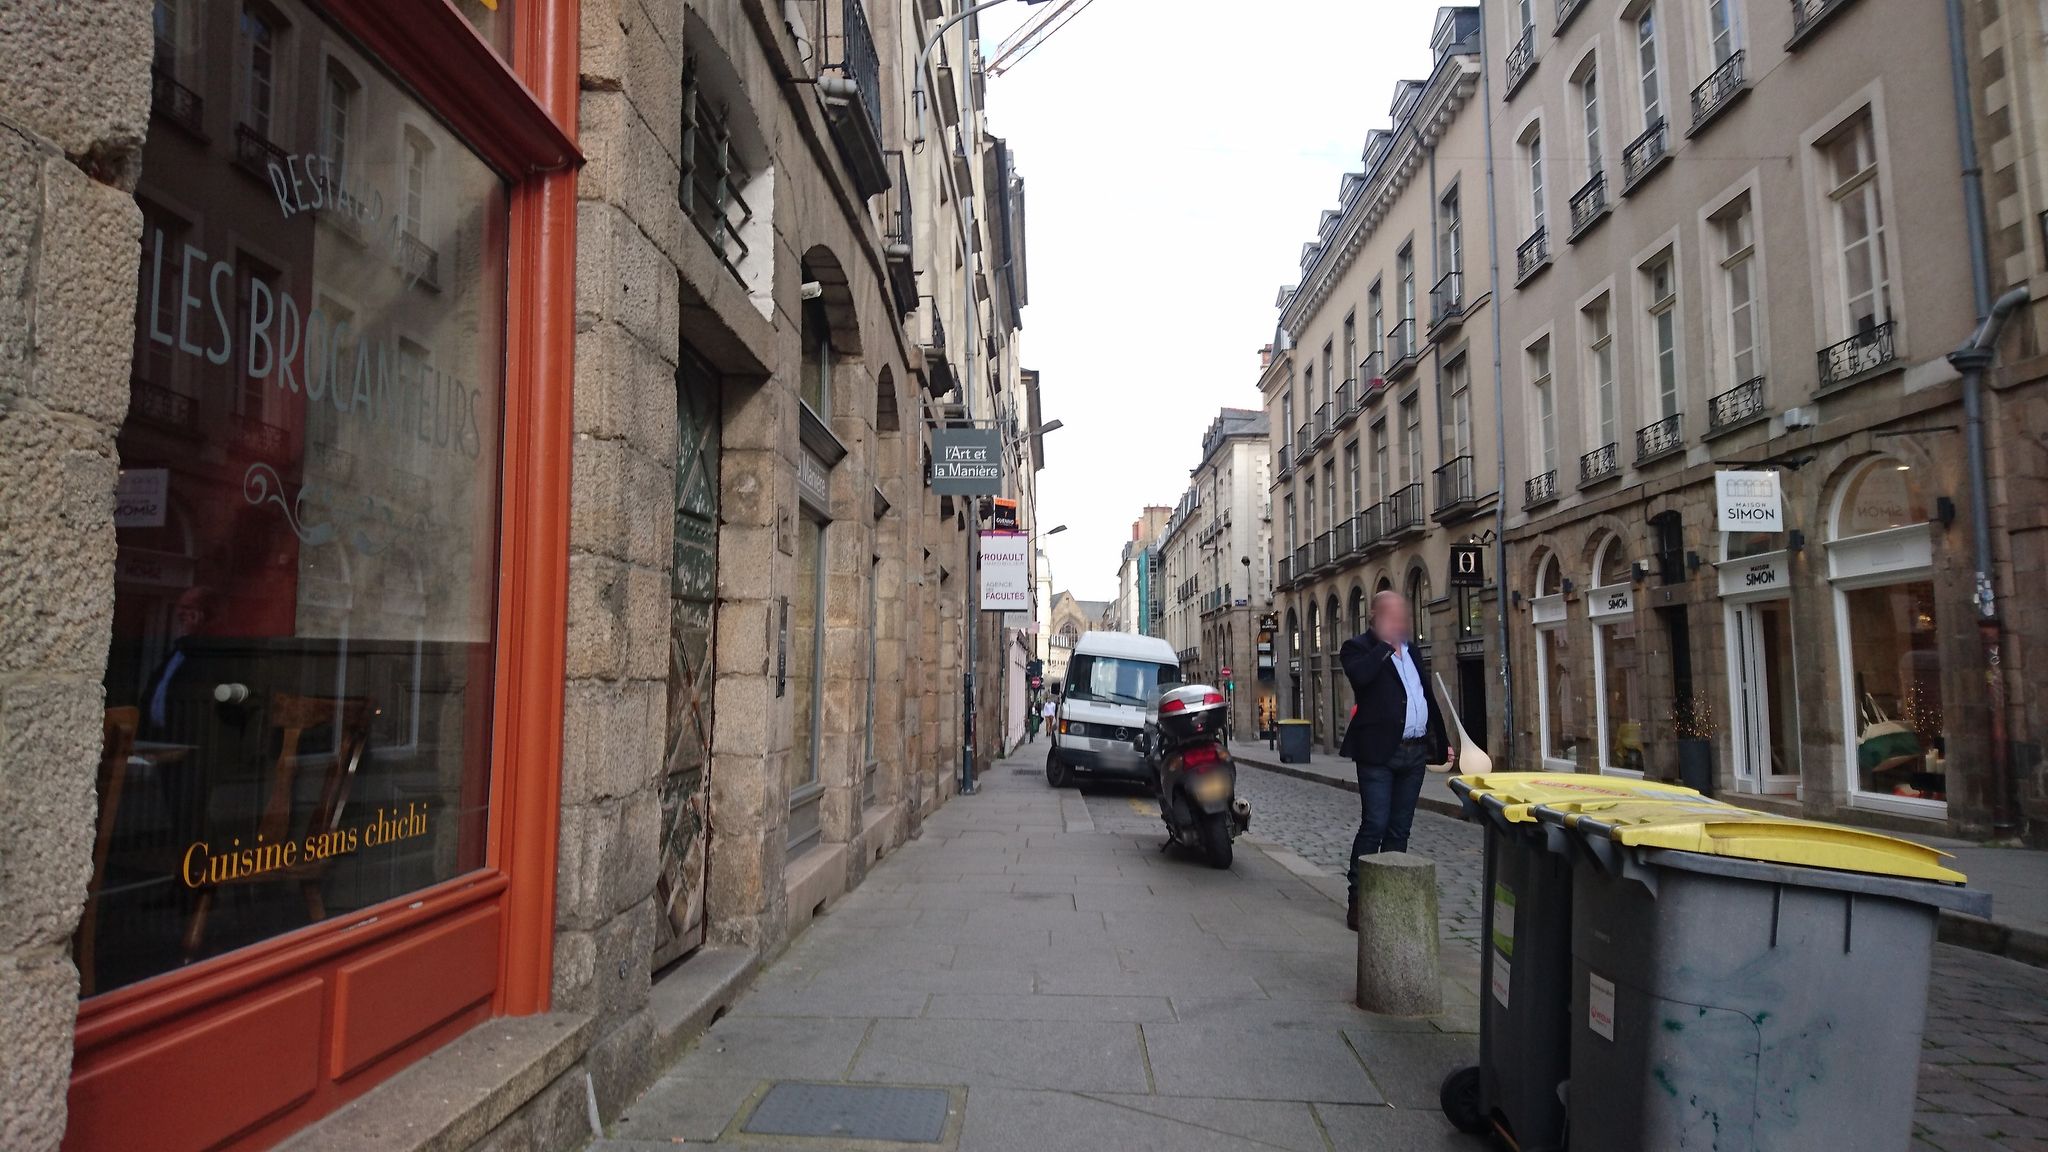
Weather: clear
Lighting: day
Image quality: good
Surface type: walking surface
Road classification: footway, steps, living_street
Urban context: urban centre
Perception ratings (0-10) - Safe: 2.18, Lively: 7.9, Beautiful: 6.65, Boring: 3.28, Depressing: 5.19, Wealthy: 4.16